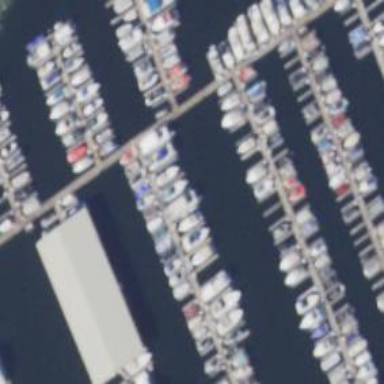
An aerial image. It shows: Marina area for leisure land.